Question: let say that from given function f(t), we want to construct new function which is given from existed function by this way

where T is some constant let say T=3; of course k can't be from -infinity to infinity in reality because we can't do infinity summation using computer,so it is first my afford
first let us define our function
'''
function y=f(t);
y=-1/(t^2);
end
'''
and second program
'''
k=-1000:1:999;
F=zeros(1,length(k));
T=3;
for t=1:length(k)
F(t)=sum(f(t+k*T));
end
'''
but when i am running second program ,i am getting
'''
>> program
Error using ^
Inputs must be a scalar and a square matrix.
To compute elementwise POWER, use POWER (.^) instead.
Error in f (line 2)
y=-1/(t^2);
Error in program (line 5)
F(t)=sum(f(t+k*T));
'''
so i have two question related to this program :
1.first what is error why it shows me mistake
1. how can i do it in excel? can i simplify it somehow? thanks in advance
EDITED :
i have changed my code by this way
'''
k=-1000:1:999;
F=zeros(1,length(k));
T=3;
for t=1:length(k)
result=0;
for l=1:length(k)
result=result+f(t+k(l)*T);
end
F(t)=result;
end
'''
is it ok?
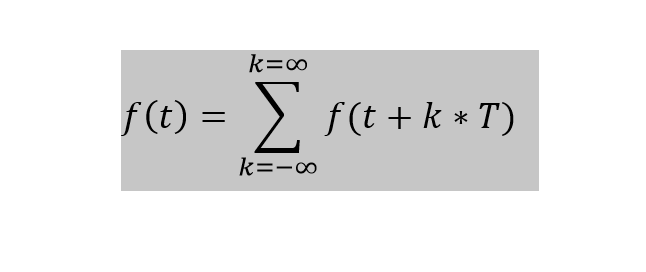
Answer: To solve your problem in a vectorized way, you'll have to change the function 'f' such that it can be called with vectors as input. This is, as @patrik suggested, achieved by using the element-wise operators '.* ./ .^' '.+ .-'. Unfortunately the comment of @rayryeng is not entirely correct, which may have lead to confusion. The correct way is to use the element-wise operators for both the division './' the square '.^':
'''
function y = f(t)
y = -1 ./ (t.^2);
end
'''
Your existing code (first version)
'''
k = -1000:1:999;
F = zeros(1,length(k));
T = 3;
for t=1:length(k)
F(t) = sum(f(t+k*T));
end
'''
then works as expected (and is much faster then the version you posted in the edit).
You can even eliminate the for loop and use <URL> instead of creating a separate file. This gives
'''
f = @(t) -1 ./ (t.^2);
k = -1000:1:999;
t = 1:2000;
T = 3;
F = arrayfun(@(x)sum(f(x+k*T)), t);
'''
and is even faster and a simple one-liner. 'arrayfun' takes any function handle as first input. We create a function handle which takes an argument 'x' and does the sum over all 'k': '@(x) sum(f(x+k*T)'. The second argument, the vector 't', contains all values for which the function handle is evaluated.
As proposed by @Divakar in comments, you can also use the 'bsxfun' function:
'''
f = @(t) -1 ./ (t.^2);
k = -1000:1:999;
t = 1:2000;
T = 3;
F = sum(f(bsxfun(@plus,k*T,t.')),2);
'''
where 'bsxfun' creates a matrix containing all combinations between 't' and 'k*T', they are all evaluated using 'f(...)' and last, the 'sum' along the second dimension sums over all 'k''s.
---
Lets compare these solutions:
1. Combination of for loop and sum (original question): Elapsed time is 0.043969 seconds.
2. Go through all combinations in 2 for loops (edited question): Elapsed time is 1.367181 seconds.
3. Vectorized approach with arrayfun: Elapsed time is 0.063748 seconds.
4. Vectorized approach with bsxfun as proposed by @Divakar: Elapsed time is 0.099399 seconds.
So (sadly) the first solution including a 'for' loop beats both vectorized approaches. For larger 'k' vectors ('-10000:1:9999'), this behavior can be reproduced. The conclusion seems to be that MATLAB has indeed learned how to optimize 'for' loops.